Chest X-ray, AP view. Patient: 55 years old, sex F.
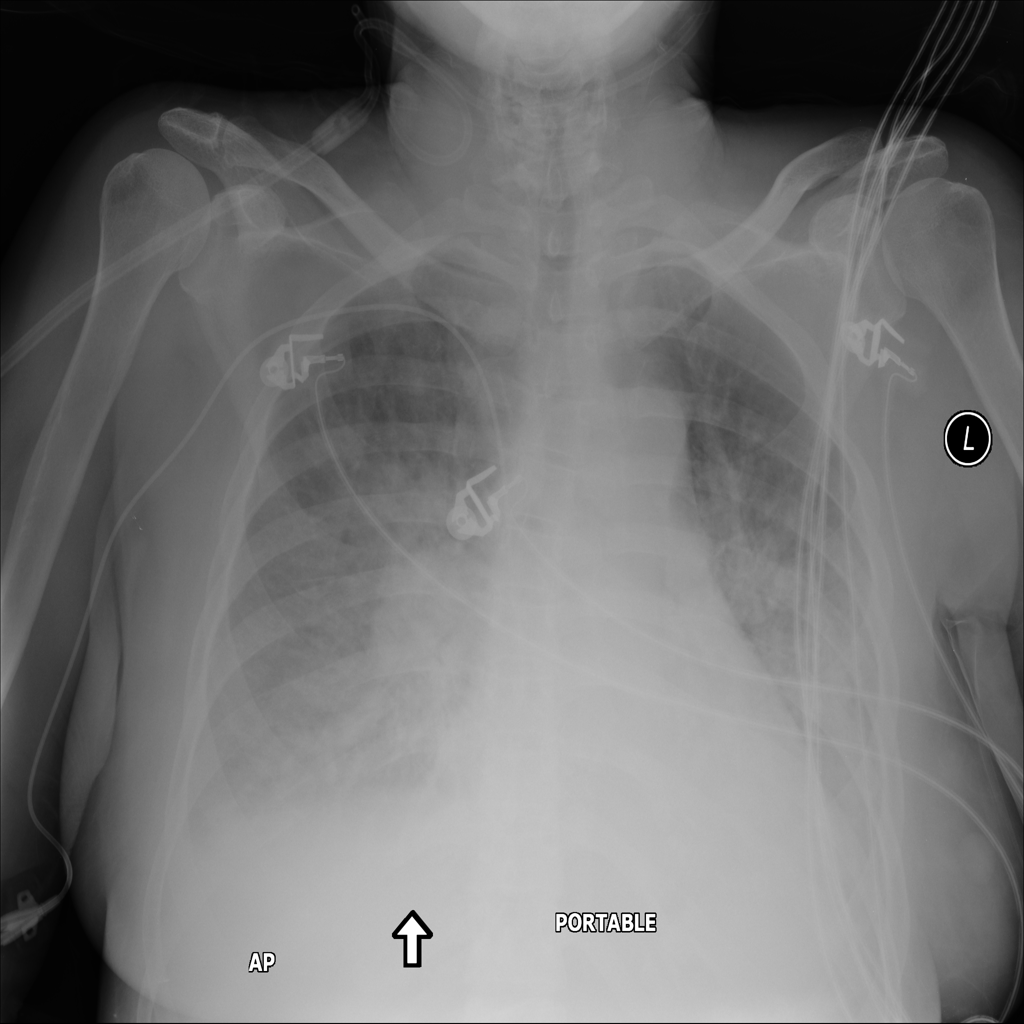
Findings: Edema, Pneumonia